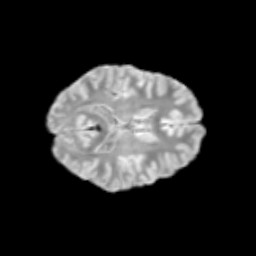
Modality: T2w
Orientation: axial
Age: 12
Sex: female
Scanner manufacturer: siemens
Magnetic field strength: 3 T
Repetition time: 3.8 s
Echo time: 0.07 s